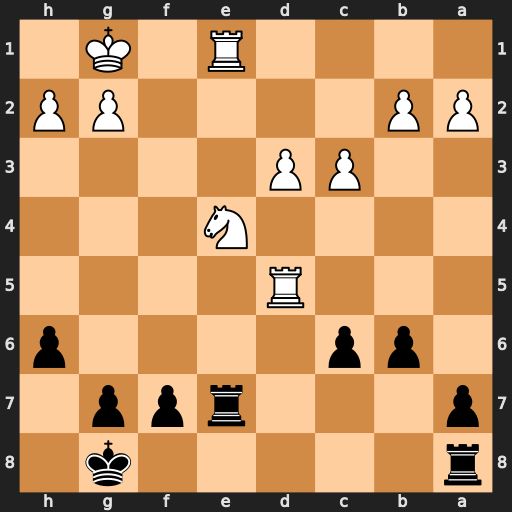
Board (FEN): r5k1/p3rpp1/1pp4p/3R4/4N3/2PP4/PP4PP/4R1K1
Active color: b
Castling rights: -
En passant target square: -
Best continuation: cxd5 Nf6+ Kf8 Rxe7 Kxe7